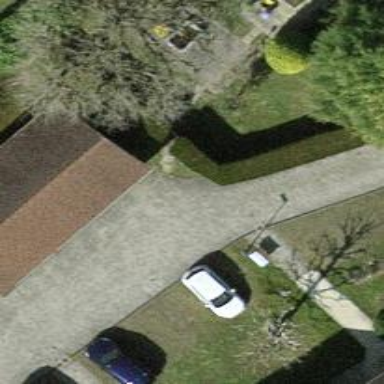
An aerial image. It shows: Living street.